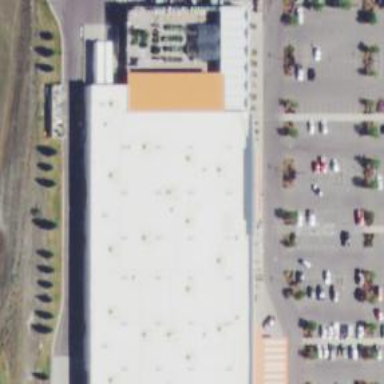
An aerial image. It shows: Retail area.